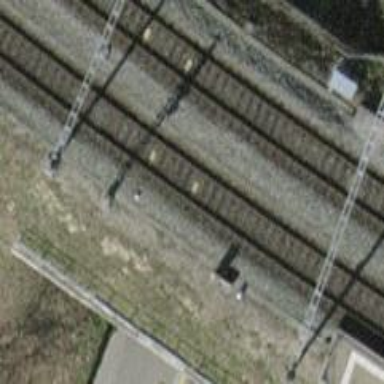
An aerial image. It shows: Railway bridge with electrified contact line. There is one track on the bridge.